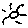
Label: sun